Question: I have no clue why this is happening. Has anyone encountered this? I'm using Netbeans 8.2 and the program is running in debug mode.
'''
#include <stdio.h>
#include <stdlib.h>
#include <stdbool.h>
#define N 100
int main() {
//all lockers are closed
bool lockers[N + 1] = {false};
return 0;
}
'''

As you can see Netbeans is saying that some indexes hold what appear to be int values and the one highlighted is even true when I have declared all values to be false.
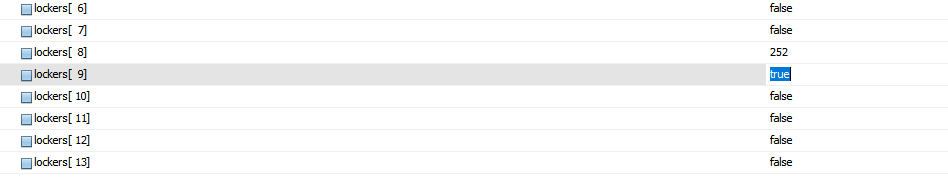
Answer: Booleans are an arithmetic type and, as such, should be initialised as if they were statics when you don't provide an explicity value in the initialiser.
This is detailed (paraphrased) in (for example) 'C11 6.7.9 Initialization':
> 21/ If there are fewer initializers in a brace-enclosed list than there are elements or members of an aggregate, the remainder of the aggregate shall be
initialized implicitly the same as objects that have static storage duration.10/ If an object that has static or thread storage duration is not initialized explicitly and if it has arithmetic type, it is initialized to (positive or unsigned) zero.
In terms of checking, make a temporary change to your code as follows:
'''
#include <stdio.h>
#include <stdlib.h>
#include <stdbool.h>
#define N 100
int main() {
//all lockers are closed
bool lockers[N + 1]= {false};
for (int i = 0; i <= N; ++i)
if (lockers[i])
printf("%d is the wrong value
", i);
return 0;
}
'''
You get any output at all and, if that's the case, either the NetBeans debugger is wrong or you're using it wrong :-)